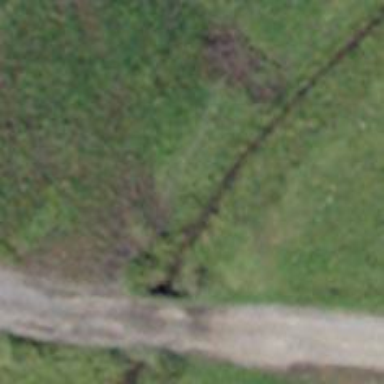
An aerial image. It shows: Culvert tunnel.